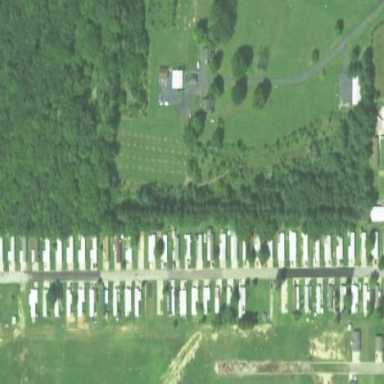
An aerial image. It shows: Residential area featuring static caravans in trailer park.